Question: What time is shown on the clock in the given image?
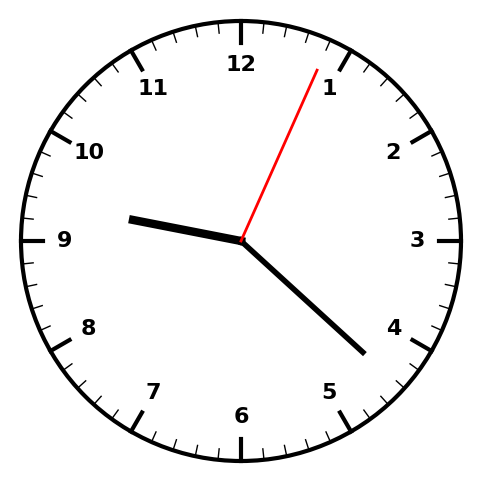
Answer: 09:22:04